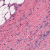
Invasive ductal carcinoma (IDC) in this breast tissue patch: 1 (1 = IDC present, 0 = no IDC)